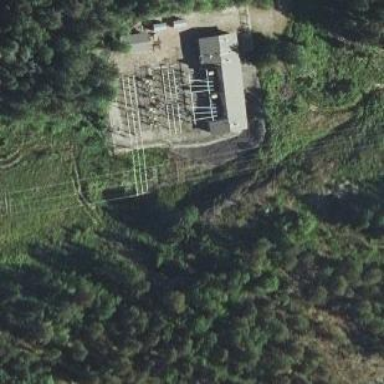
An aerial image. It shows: Substation surrounded by fence.